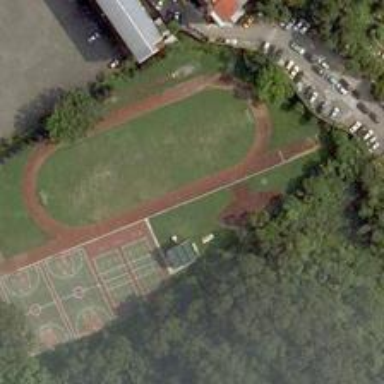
The area here contains a exercise yard and a small parking lot, wreathed by a thick forest .